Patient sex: F
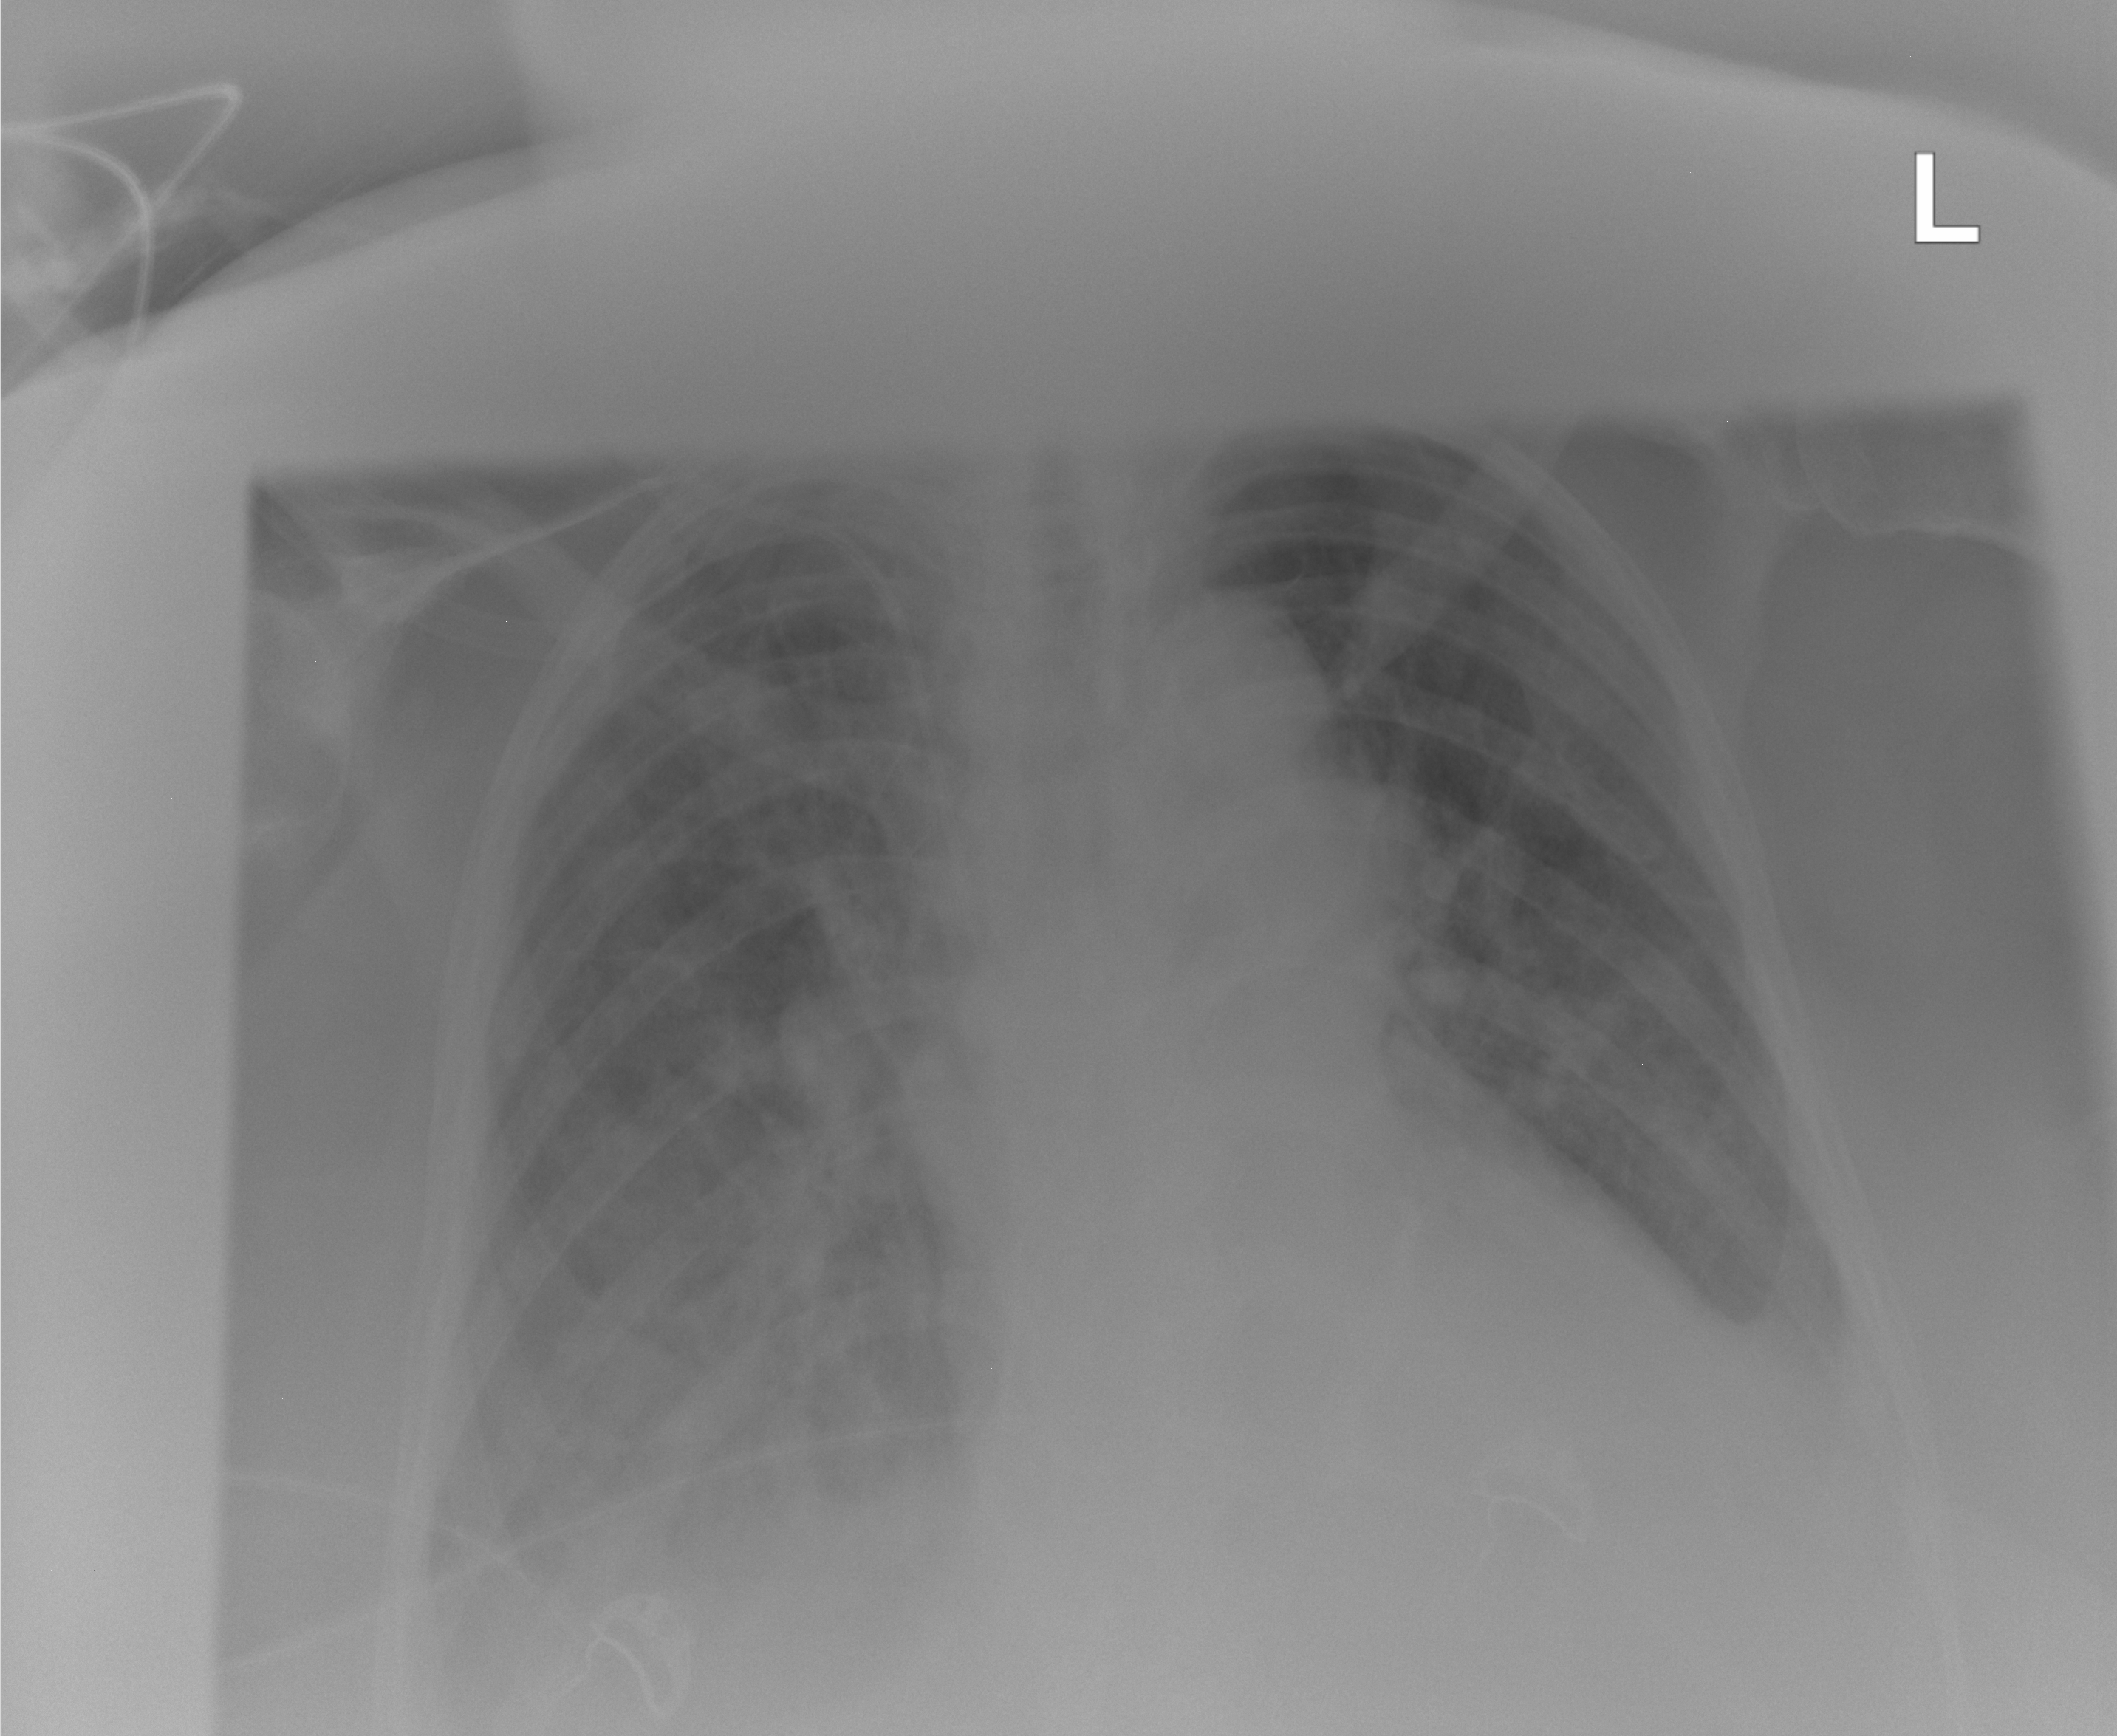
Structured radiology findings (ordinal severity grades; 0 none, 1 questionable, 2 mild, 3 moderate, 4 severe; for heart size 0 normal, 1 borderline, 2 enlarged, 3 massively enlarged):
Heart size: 2
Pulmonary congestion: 2
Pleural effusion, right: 3
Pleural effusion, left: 2
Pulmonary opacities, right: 3
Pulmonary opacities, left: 2
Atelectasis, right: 2
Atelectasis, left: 2